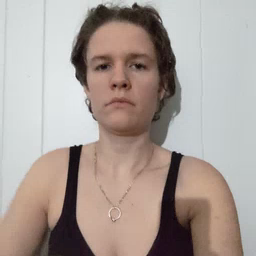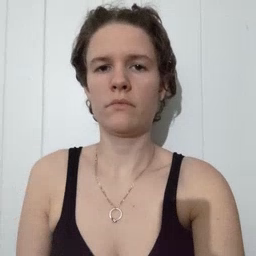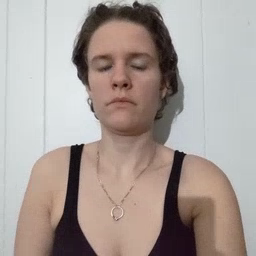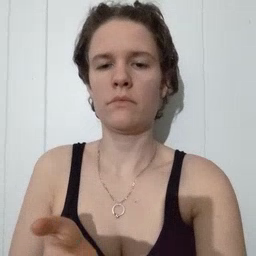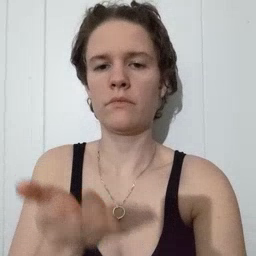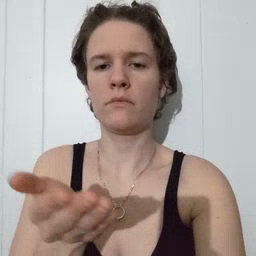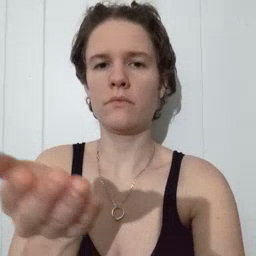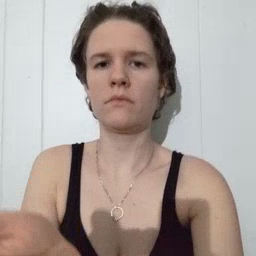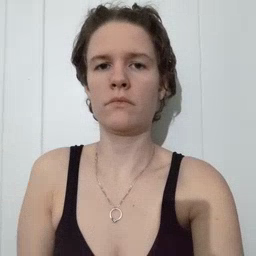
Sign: boat